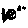
Label: fish